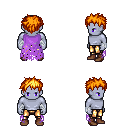
a pixel art fantasy rpg character, male body template, dark elf, purple skin, maroon tattered cape, gold greaves, light blonde bedhead hairstyle, white cloth bandages, brown shoes, four views (front, back, left, right), 2x2 character sprite sheet, small pixel art, hard edges, no anti-aliasing